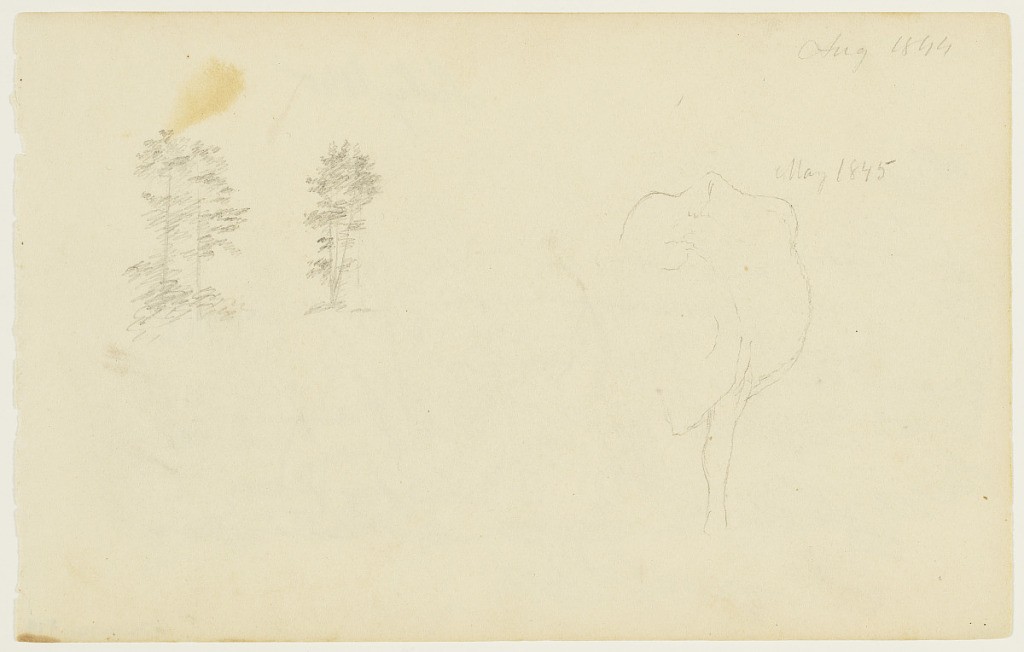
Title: Trees and a Cow, Catskill, New York
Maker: Frederic Edwin Church, American, 1826–1900
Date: August 1844, May 1845, and July 1845
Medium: Graphite on white wove paper; verso: graphite
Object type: Drawing
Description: Mixed sketches including two vignettes of pairs of tall conifer trees, at left, and an incomplete view of a cow's body, including one leg, drawn largely in outline at right.

Verso: Landscape sketch showing a view of multiple buildings, possibly a mill complex, on a wooded spit of land beside the Catskill Creek in Catskill, New York. Visible at center, three buildings are partially obscured by trees and other vegetation. In the foreground, the stream curves around the buildings and into the middle distance at left. In the background, the outline of the Catskill Escarpment forms a rolling horizon.